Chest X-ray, AP view. Patient: 68 years old, sex F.
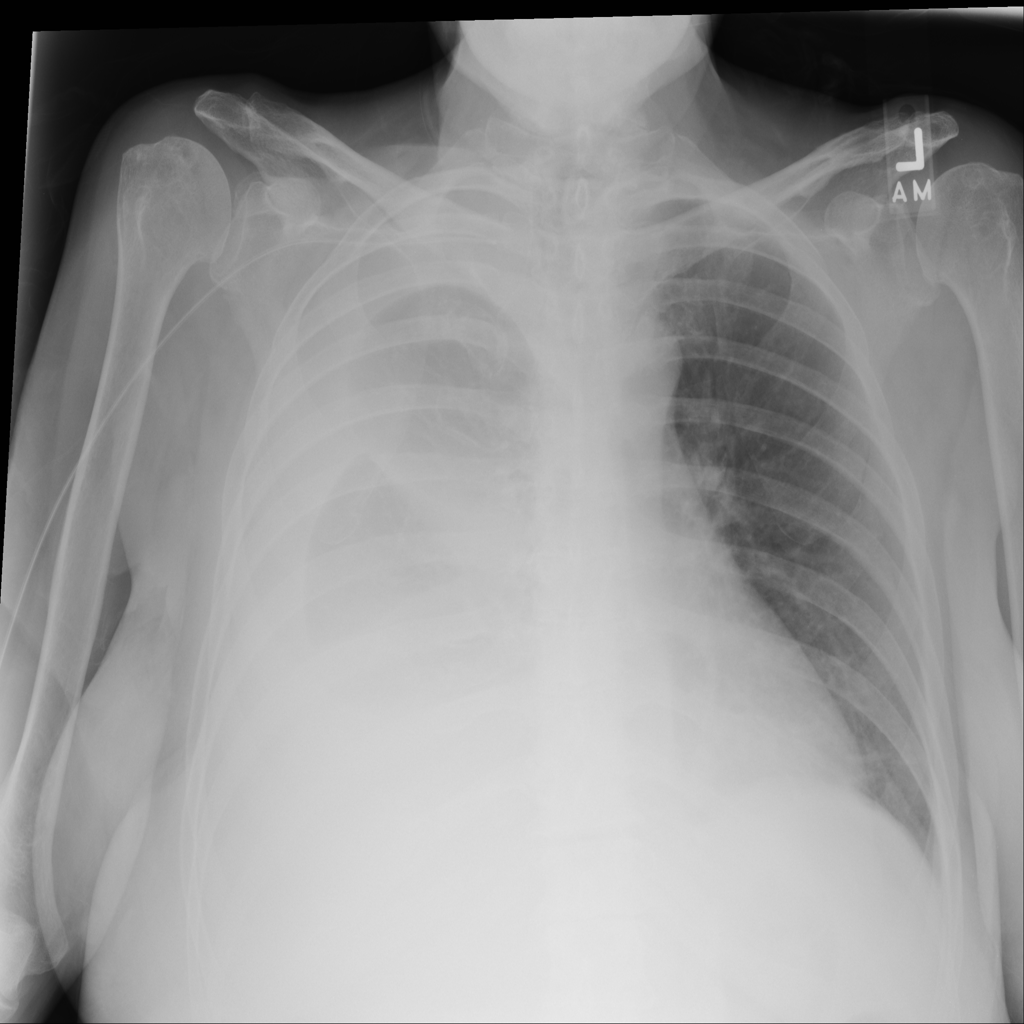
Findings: No Finding